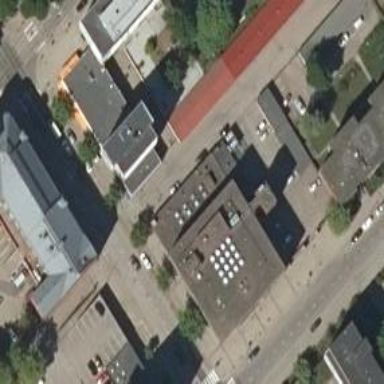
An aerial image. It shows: Convenience shop.